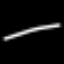
Label: line